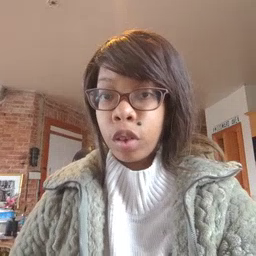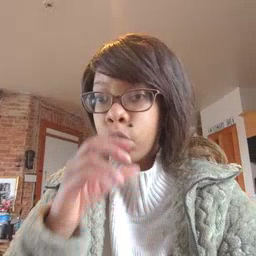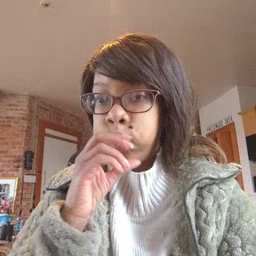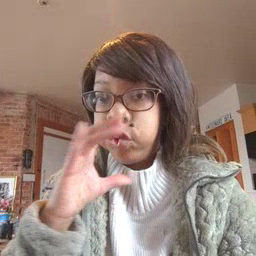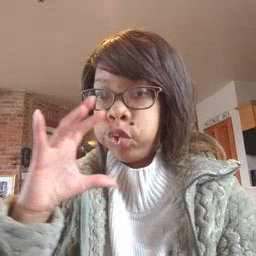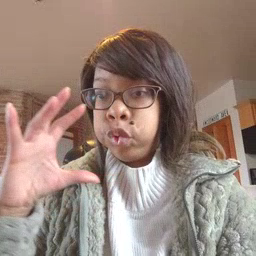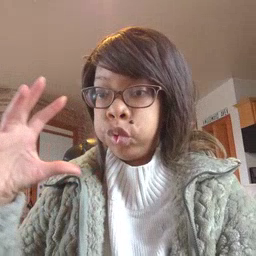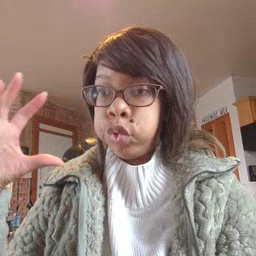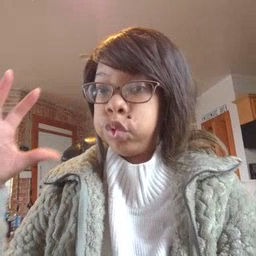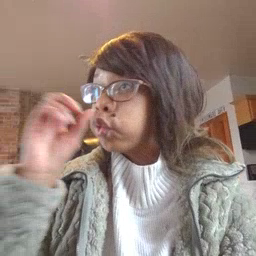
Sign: balloon